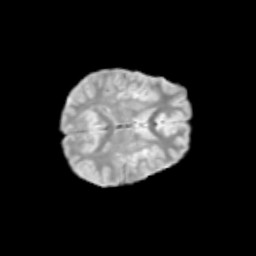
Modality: T2w
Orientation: axial
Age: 12
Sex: female
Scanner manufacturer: siemens
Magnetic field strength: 3 T
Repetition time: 3.8 s
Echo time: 0.07 s